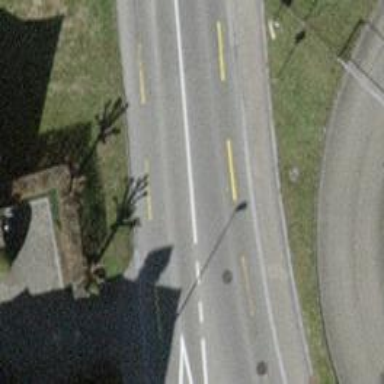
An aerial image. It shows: Secondary road with asphalt surface. It has sidewalks on both sides and designated cycle lane.